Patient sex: M
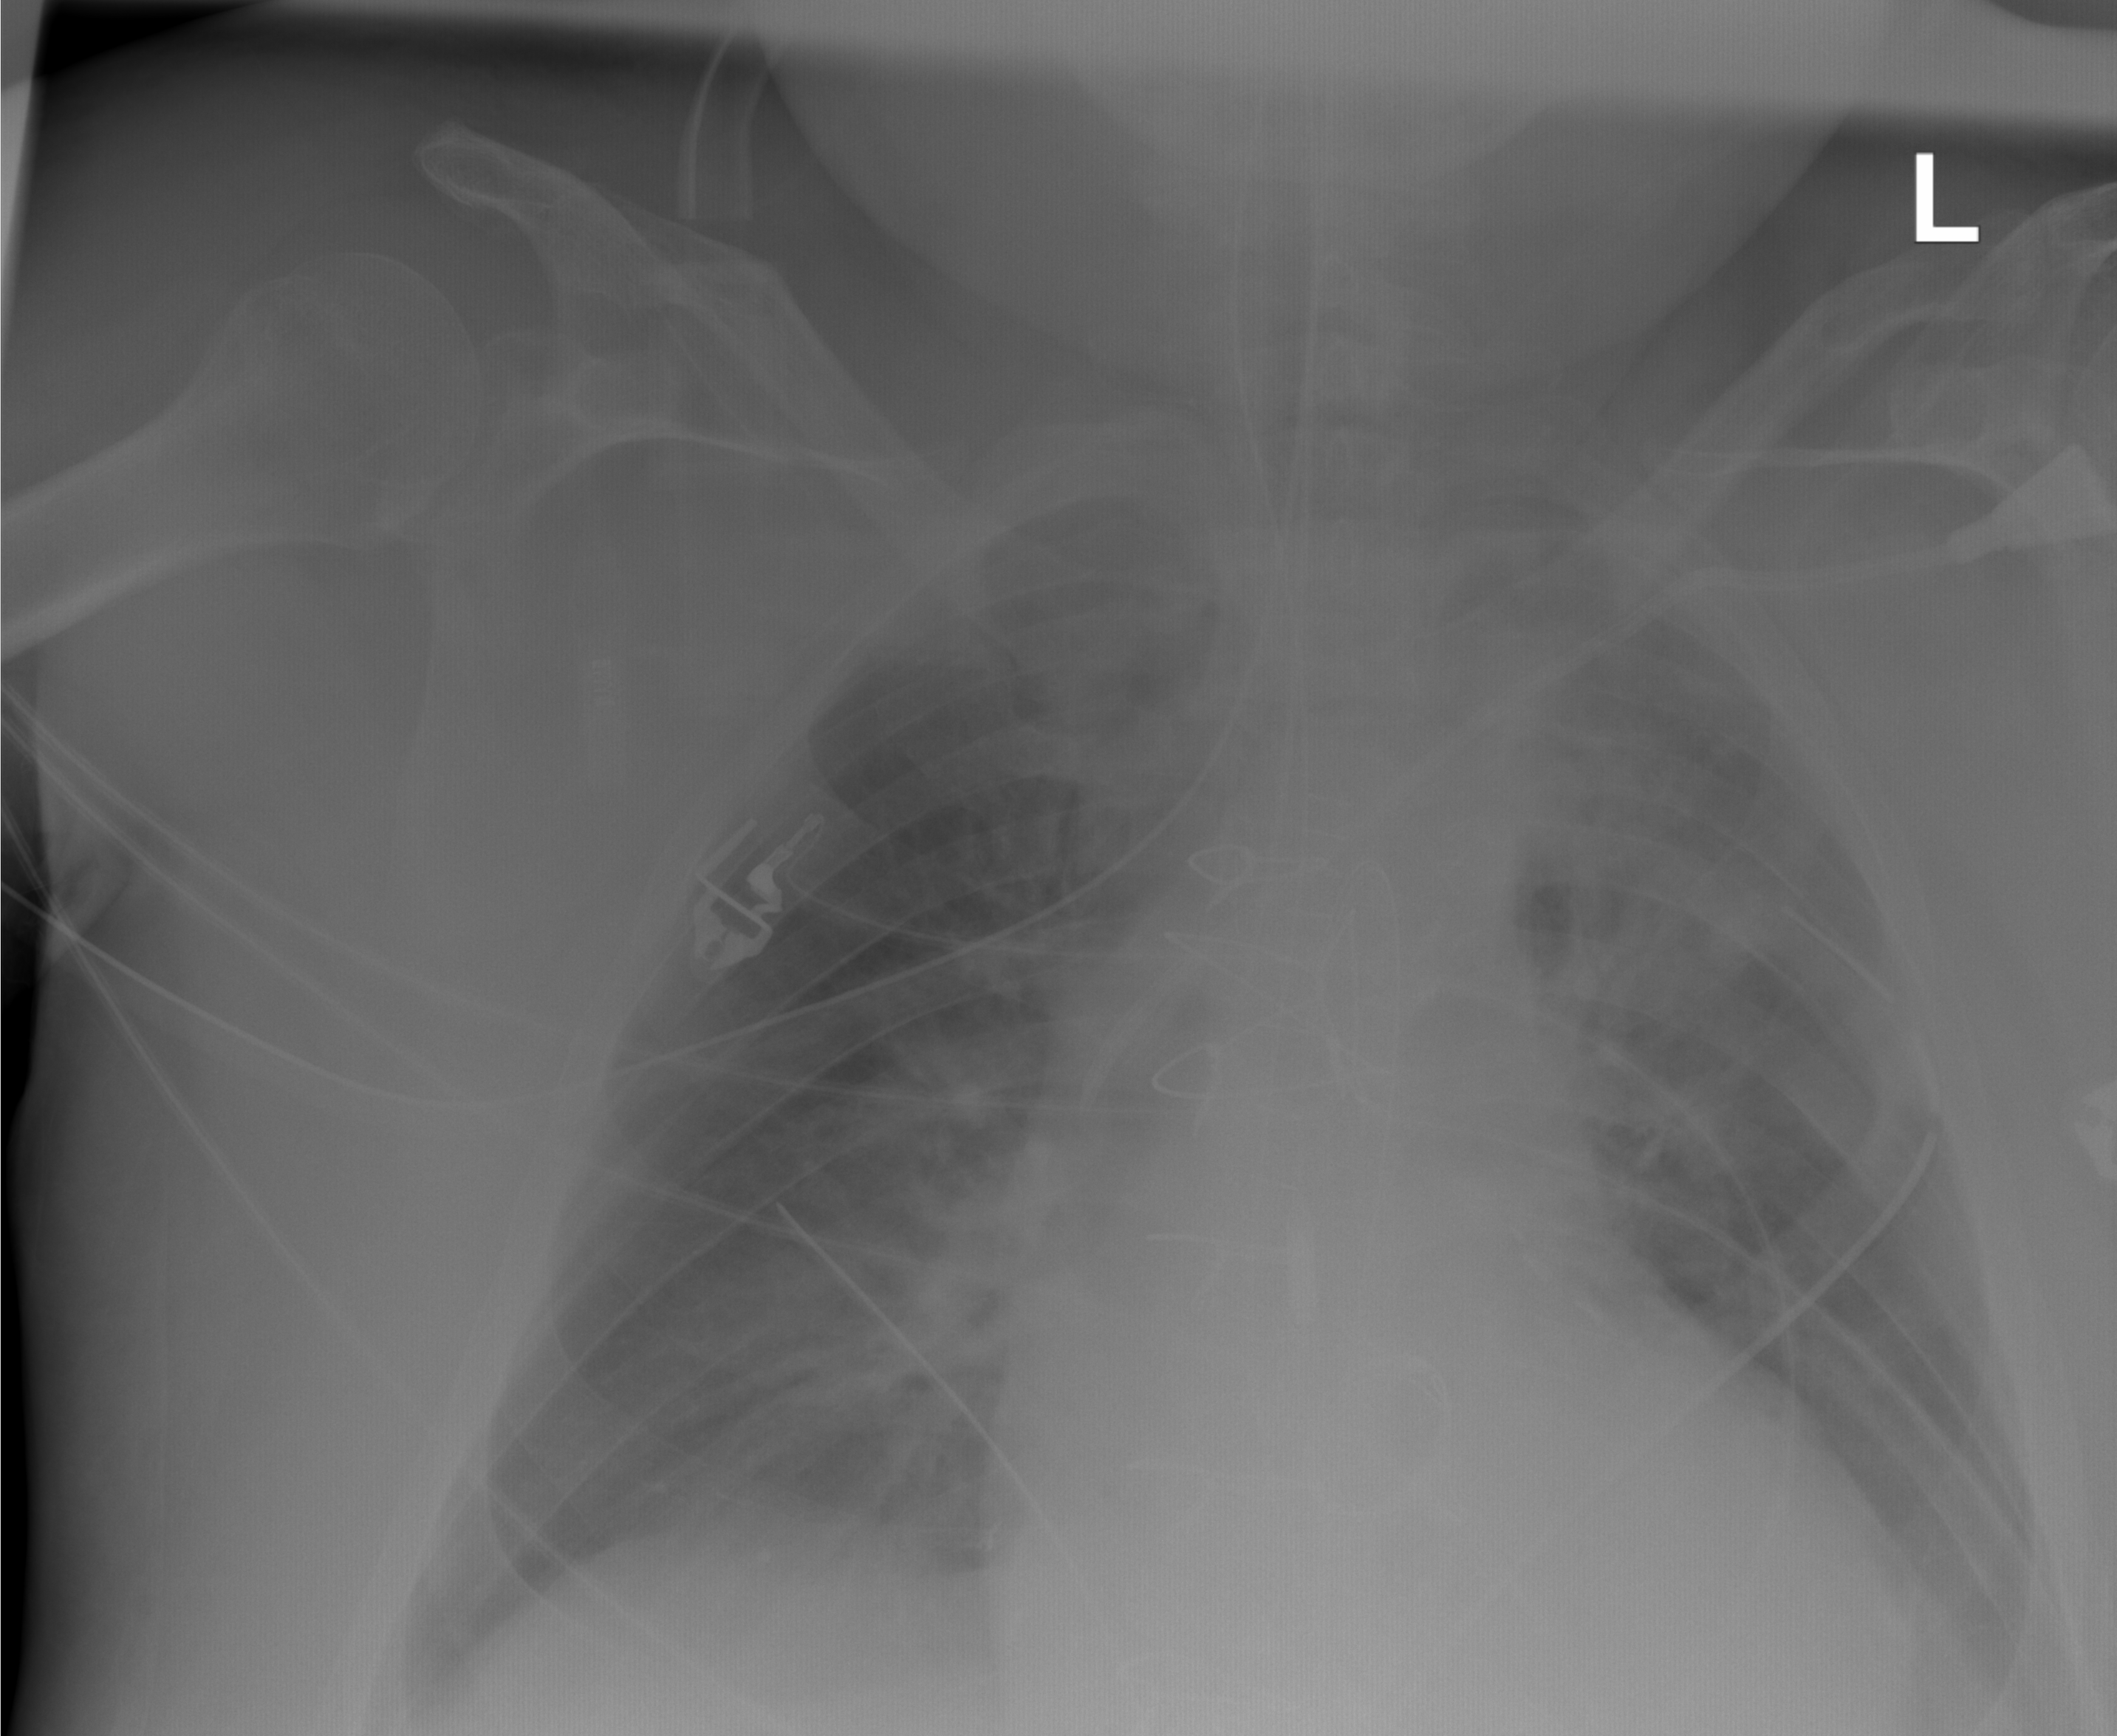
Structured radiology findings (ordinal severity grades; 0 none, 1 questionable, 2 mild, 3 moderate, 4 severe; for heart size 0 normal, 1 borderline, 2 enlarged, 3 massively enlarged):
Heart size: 0
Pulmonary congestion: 0
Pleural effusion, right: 0
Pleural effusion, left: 0
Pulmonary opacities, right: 1
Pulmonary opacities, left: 2
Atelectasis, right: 1
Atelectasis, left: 1